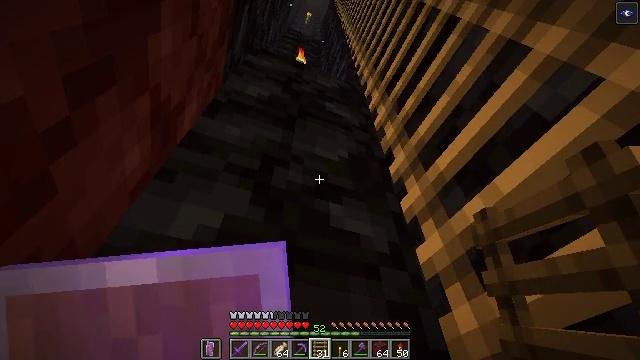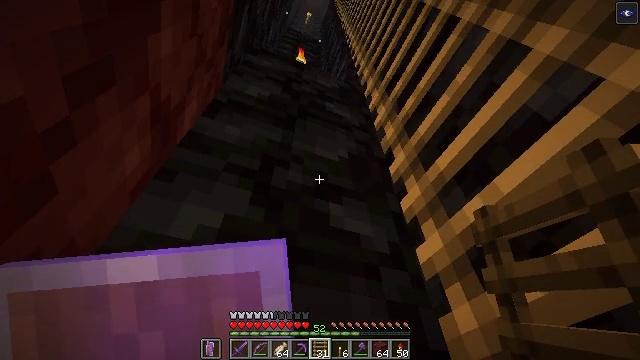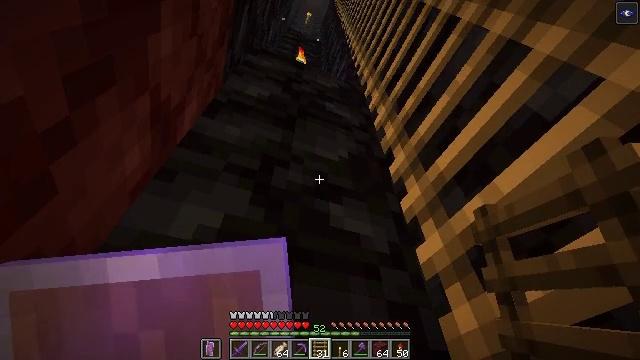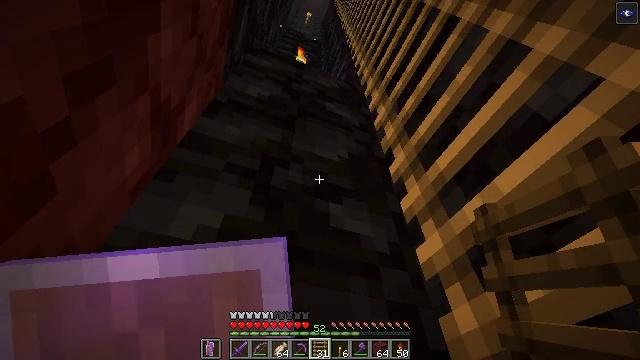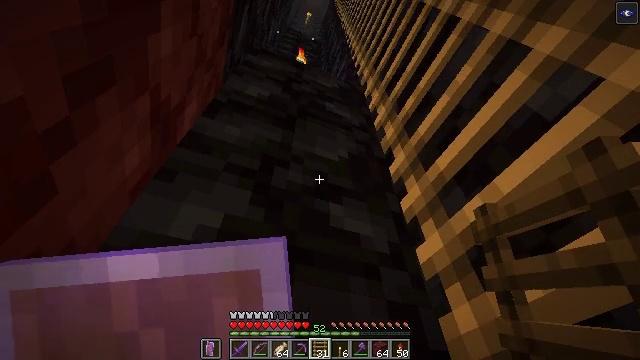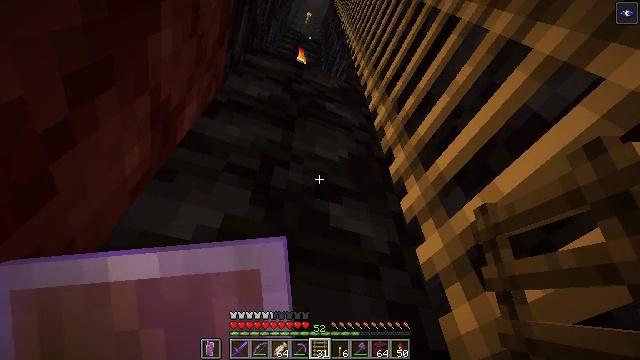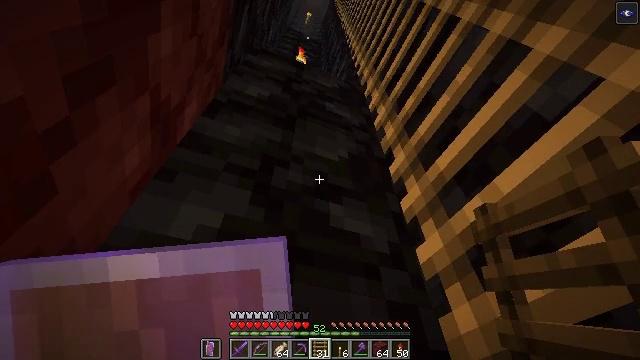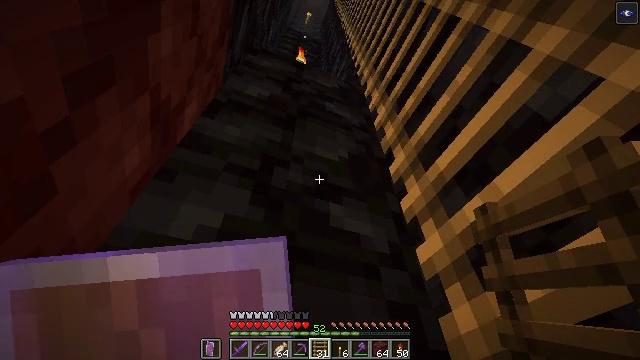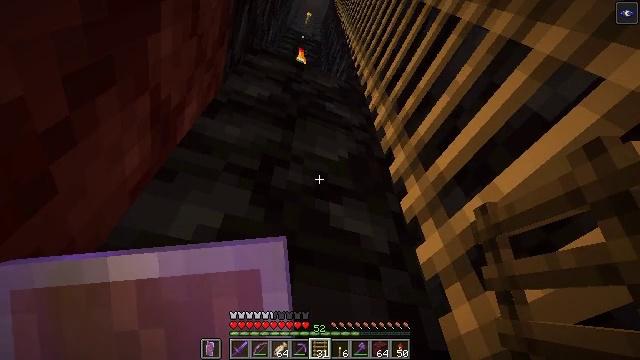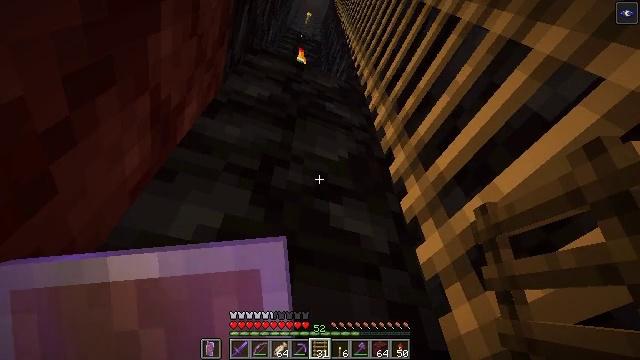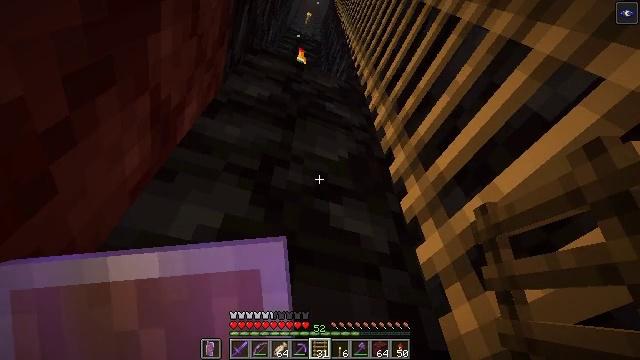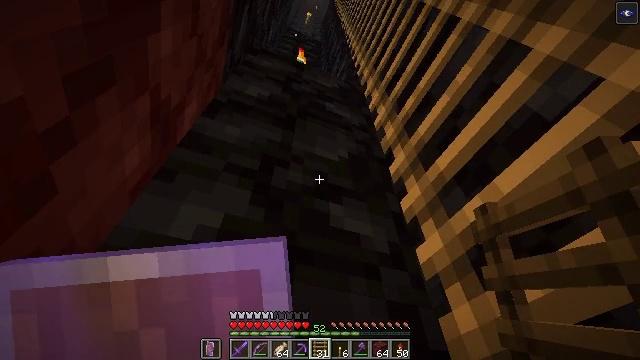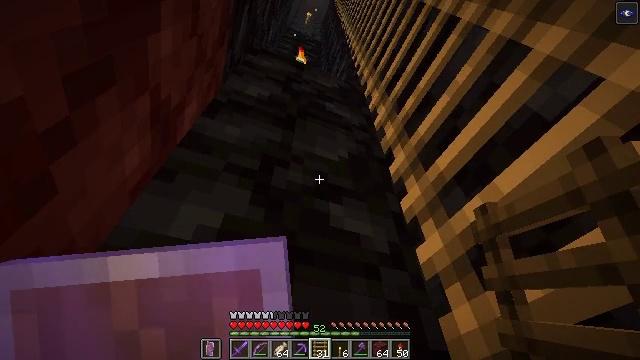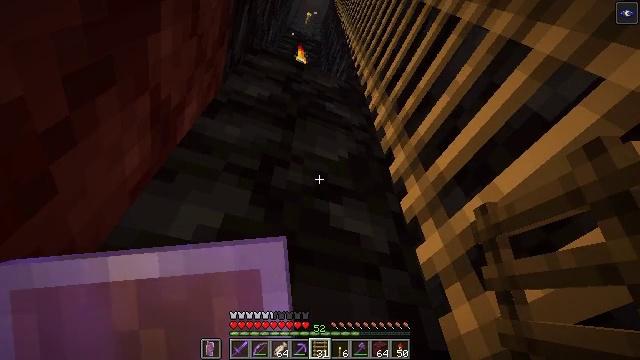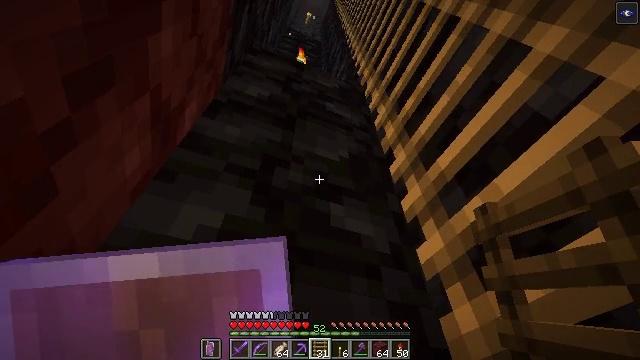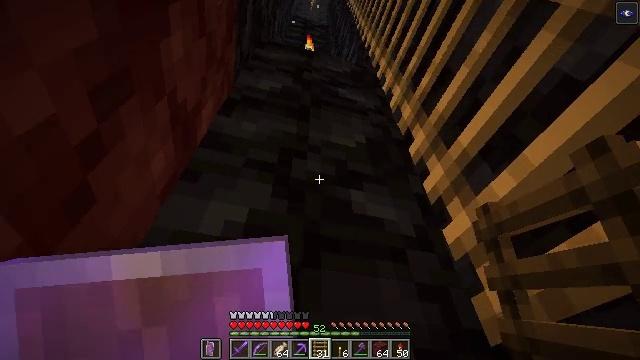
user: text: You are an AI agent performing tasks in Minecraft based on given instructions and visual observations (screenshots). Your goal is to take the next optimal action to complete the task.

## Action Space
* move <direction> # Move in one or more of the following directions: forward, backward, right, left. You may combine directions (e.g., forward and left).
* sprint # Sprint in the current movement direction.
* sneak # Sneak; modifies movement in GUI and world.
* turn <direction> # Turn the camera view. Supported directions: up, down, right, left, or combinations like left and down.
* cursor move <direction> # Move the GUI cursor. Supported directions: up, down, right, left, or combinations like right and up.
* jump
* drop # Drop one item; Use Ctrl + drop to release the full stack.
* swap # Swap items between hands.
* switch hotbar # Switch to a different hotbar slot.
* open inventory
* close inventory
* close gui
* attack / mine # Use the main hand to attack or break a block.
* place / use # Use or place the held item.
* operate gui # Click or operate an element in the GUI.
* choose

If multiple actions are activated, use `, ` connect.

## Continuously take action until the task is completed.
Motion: motion action
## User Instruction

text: Gather blackstone for crafting.
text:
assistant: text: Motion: no_op
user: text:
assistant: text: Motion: no_op
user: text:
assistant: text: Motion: no_op
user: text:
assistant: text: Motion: no_op
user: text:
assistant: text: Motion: no_op
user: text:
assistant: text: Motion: no_op
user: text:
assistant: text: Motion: no_op
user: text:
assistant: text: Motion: no_op
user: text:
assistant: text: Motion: no_op
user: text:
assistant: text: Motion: no_op
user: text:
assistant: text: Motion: no_op
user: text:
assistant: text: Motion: no_op
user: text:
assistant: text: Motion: no_op
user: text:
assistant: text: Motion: no_op
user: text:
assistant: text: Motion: turn left and down
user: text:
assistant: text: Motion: turn left and down
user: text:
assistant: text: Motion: no_op
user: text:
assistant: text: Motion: no_op
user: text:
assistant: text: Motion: no_op
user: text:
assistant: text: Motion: no_op
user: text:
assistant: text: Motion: no_op
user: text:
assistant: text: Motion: no_op
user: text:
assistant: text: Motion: no_op
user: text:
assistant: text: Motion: no_op
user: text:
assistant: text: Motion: no_op
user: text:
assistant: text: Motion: no_op
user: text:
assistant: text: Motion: no_op
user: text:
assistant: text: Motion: no_op
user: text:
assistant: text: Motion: no_op
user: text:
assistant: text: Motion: attack / mine